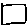
Label: square